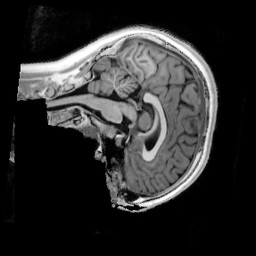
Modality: T1w
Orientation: sagittal
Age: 16
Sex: female
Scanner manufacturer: siemens
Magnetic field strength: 3 T
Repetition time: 4 s
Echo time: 0.00291 s